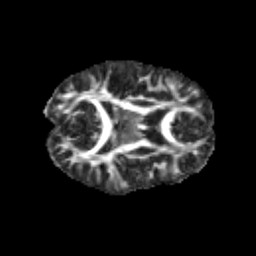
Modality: FA
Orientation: axial
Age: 9
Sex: male
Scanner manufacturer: siemens
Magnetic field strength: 3 T
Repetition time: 3.8 s
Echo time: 0.07 s